Question: I created an applet for printing. It is signed by authority (not self-signed). Before signing I added to MANIFEST these lines:
'''
Permissions: all-permissions
Codebase: *
'''
In Linux systems (Ubuntu, Mint x86 and x64) it works fine. But when I tried to run it on Windows XP and Windows 7 I also get the prompt and click "Run" button, but it does not start.

When I change to Medium the security level of Java it starts, but by default the security level is High. Where is the problem?
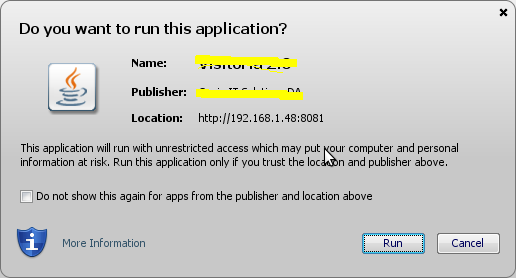
Answer: After including these two lines (and once again signing) it works fine:
'''
Application-Library-Allowable-Codebase: *
Caller-Allowable-Codebase: *
'''
Initial two lines (Codebase and Permissions) are kept.